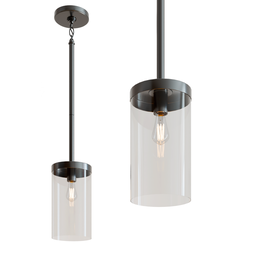
Label: lighting